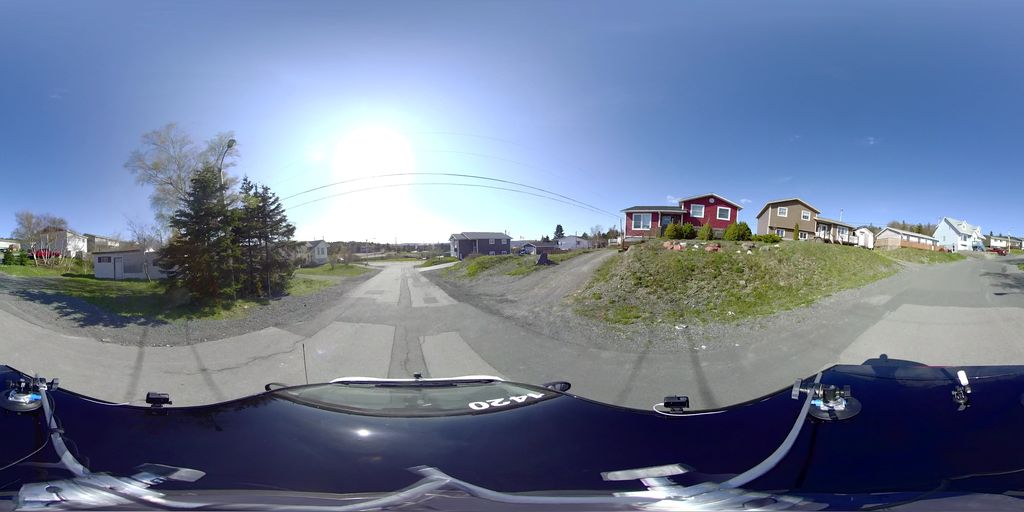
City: st_johns